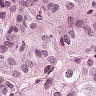
Metastatic tissue present: yes